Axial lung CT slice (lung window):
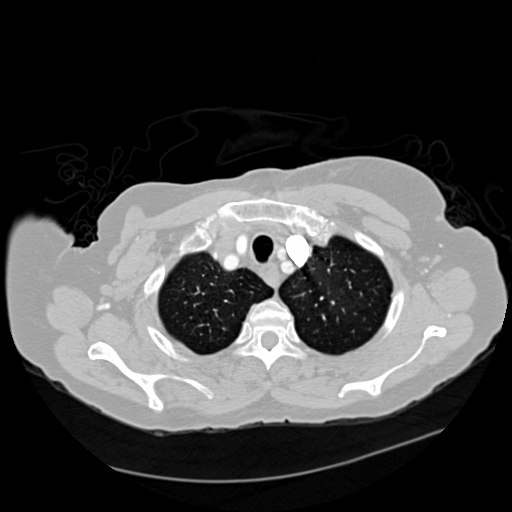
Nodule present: no